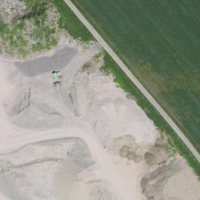
EUNIS habitat code: 56
Species observed at this site:
Tussilago farfara